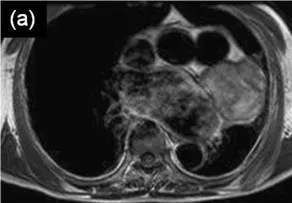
Magnetic resonance imaging. (a) A T1-weighted image (T1WI) demonstrated a well-defined mass of slightly high intensity.
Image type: radiology (mri)